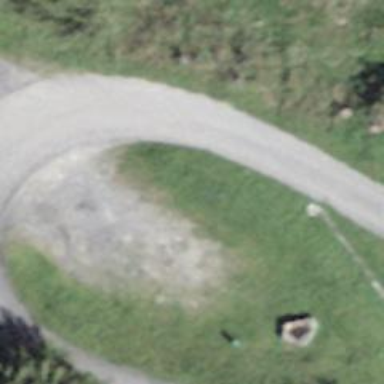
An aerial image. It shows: Rest area along the road.